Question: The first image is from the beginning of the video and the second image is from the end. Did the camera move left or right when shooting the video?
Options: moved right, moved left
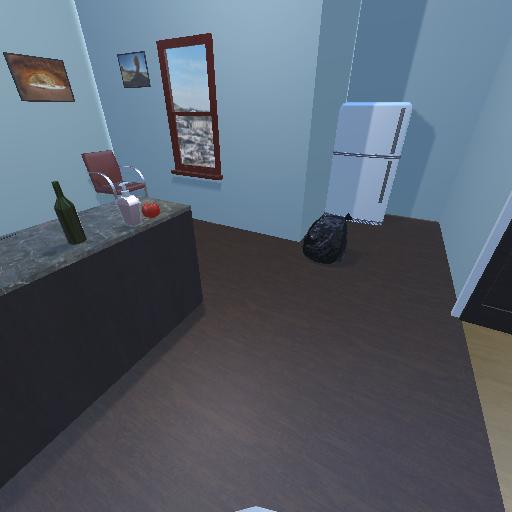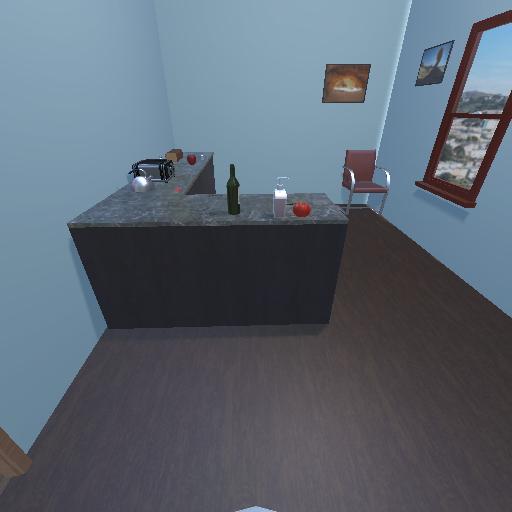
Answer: moved right